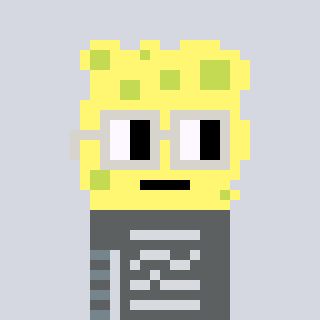
a pixel art character with square light gray glasses, a sponge-shaped head and a peachy-colored body on a cool background